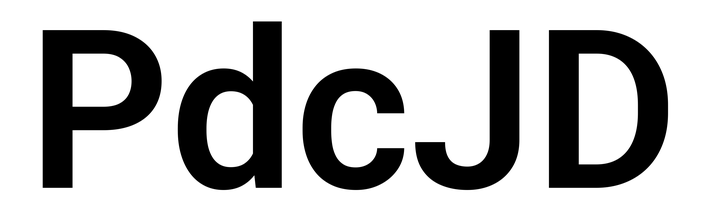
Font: Roboto_SemiBold